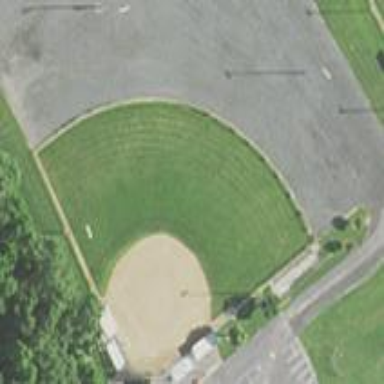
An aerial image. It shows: Baseball pitch for leisure land activities.